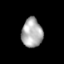
Tissue: skin
Cell type: Fibroblasts
Senescence score: 0.7662
Nuclear area (px): 594
Mean DAPI intensity: 171.914